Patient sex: M
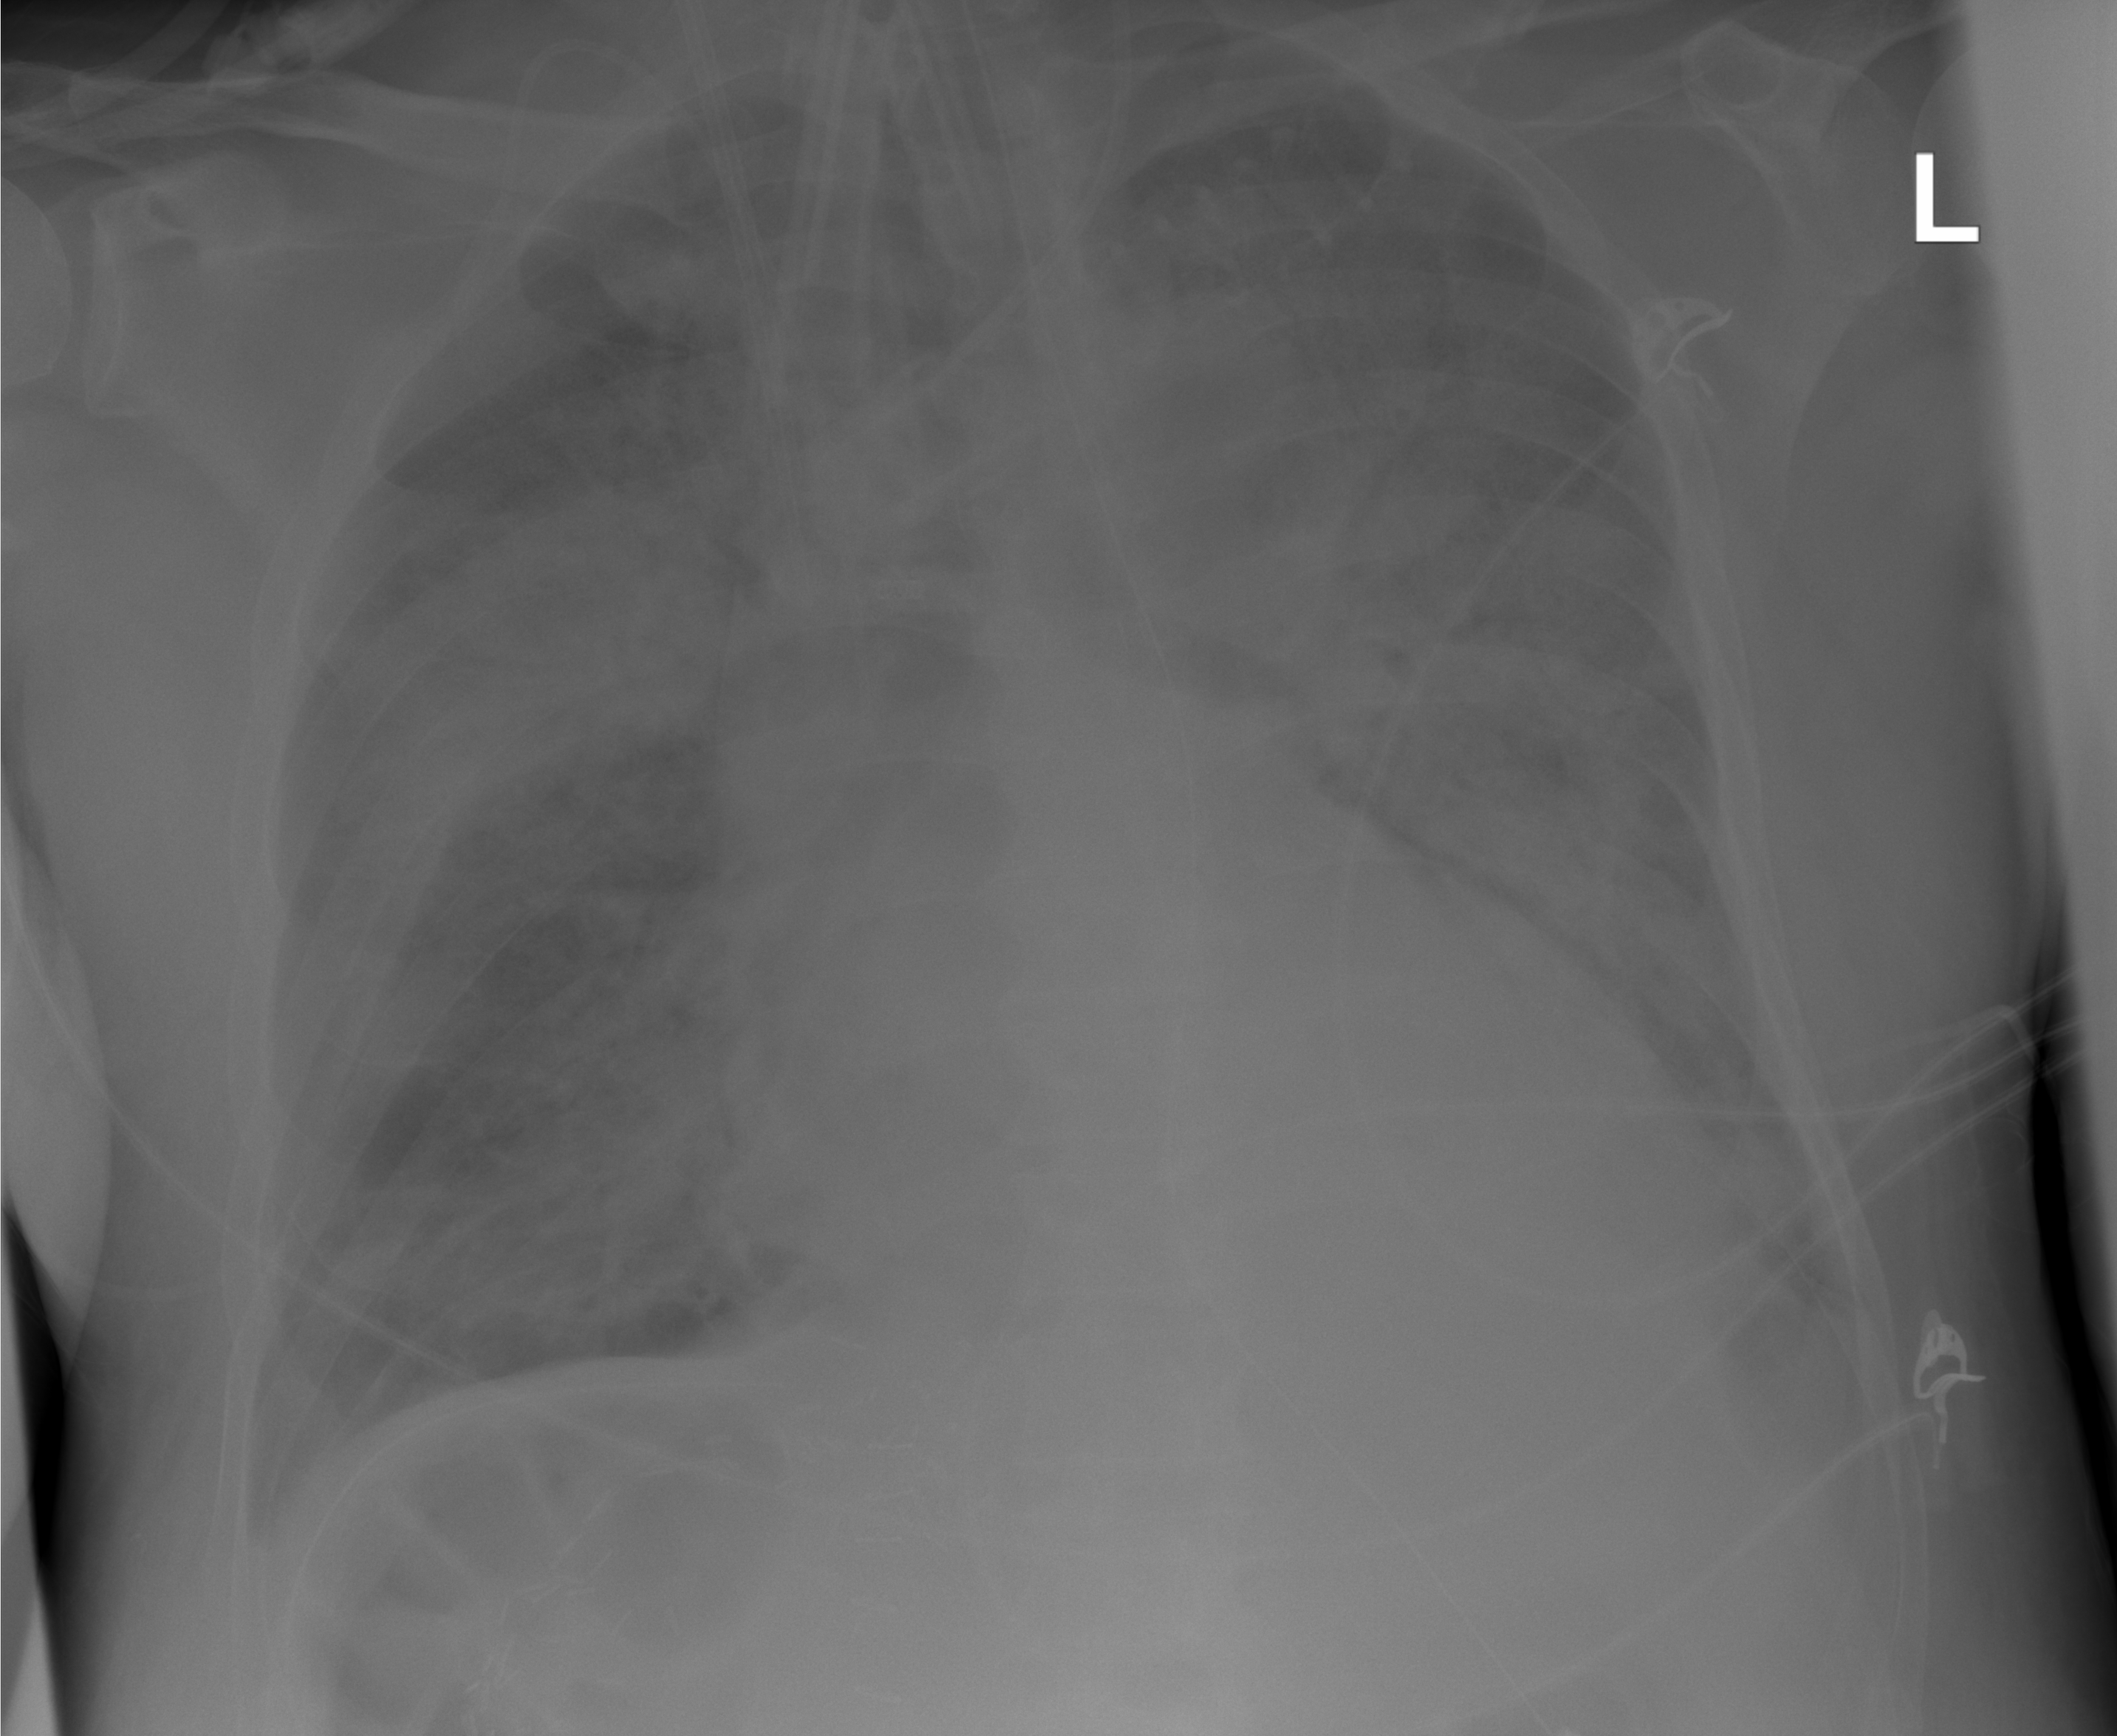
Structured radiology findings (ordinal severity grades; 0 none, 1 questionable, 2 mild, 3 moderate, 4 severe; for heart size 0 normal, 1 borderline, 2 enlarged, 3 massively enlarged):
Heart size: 2
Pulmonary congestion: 3
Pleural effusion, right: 2
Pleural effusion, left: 2
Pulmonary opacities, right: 4
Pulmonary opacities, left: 4
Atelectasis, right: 3
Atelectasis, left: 3